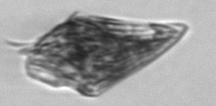
Label: Strombidium_wulffi